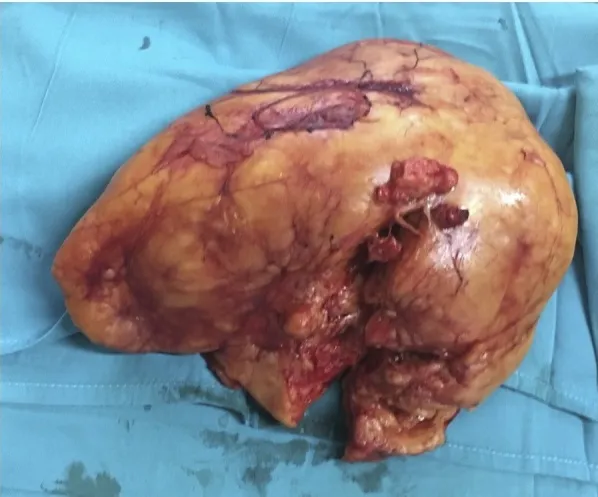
XXX.
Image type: medical_photograph (other_medical_photograph)